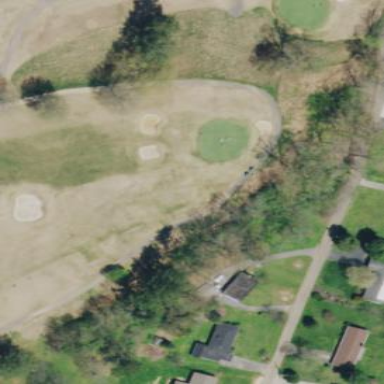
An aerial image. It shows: Grassy area designated as golf fairway.